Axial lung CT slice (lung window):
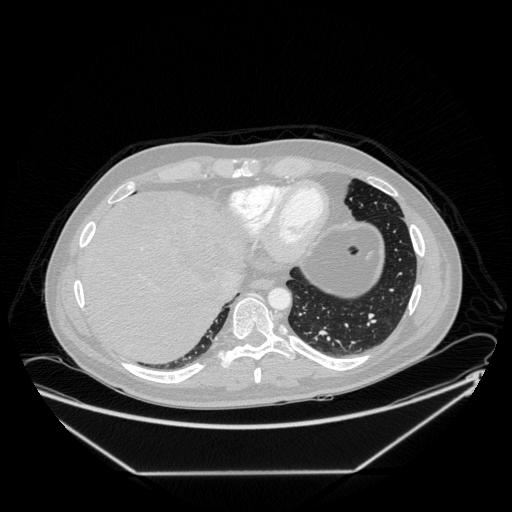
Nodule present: no